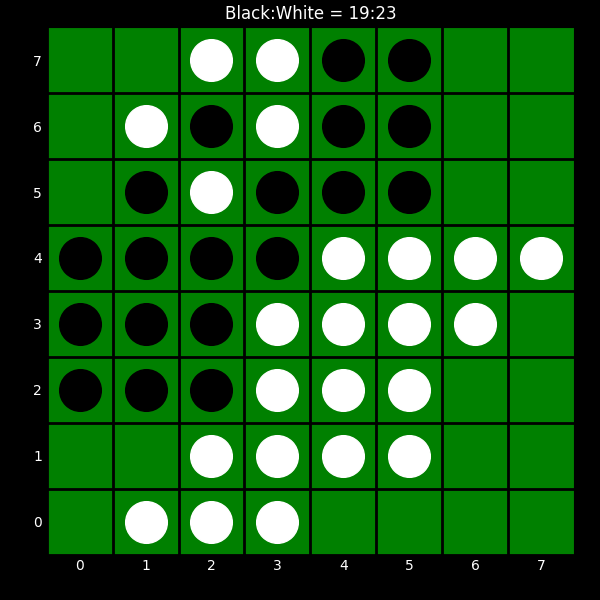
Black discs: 19
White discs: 23